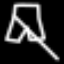
Label: pants